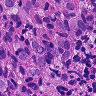
Metastatic tissue present: yes